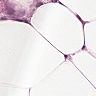
Metastatic tissue present: no